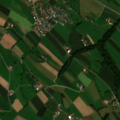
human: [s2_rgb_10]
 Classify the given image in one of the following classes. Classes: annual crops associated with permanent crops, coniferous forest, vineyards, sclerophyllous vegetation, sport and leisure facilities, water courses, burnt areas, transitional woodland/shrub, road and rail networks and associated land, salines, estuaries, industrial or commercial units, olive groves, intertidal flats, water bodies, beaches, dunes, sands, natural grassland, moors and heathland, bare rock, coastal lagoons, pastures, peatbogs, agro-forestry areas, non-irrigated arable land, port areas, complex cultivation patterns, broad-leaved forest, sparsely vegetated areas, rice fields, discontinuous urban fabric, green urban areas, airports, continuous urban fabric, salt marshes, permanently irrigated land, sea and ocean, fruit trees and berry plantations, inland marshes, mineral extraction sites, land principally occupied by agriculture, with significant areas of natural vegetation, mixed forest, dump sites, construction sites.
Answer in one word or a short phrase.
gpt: discontinuous urban fabric, non-irrigated arable land